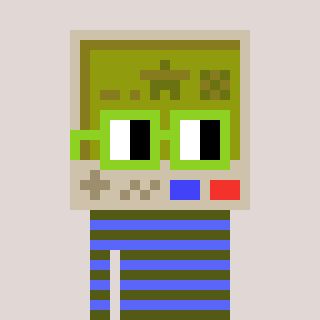
a pixel art character with square light green glasses, a gameboy-shaped head and a purple-colored body on a warm background